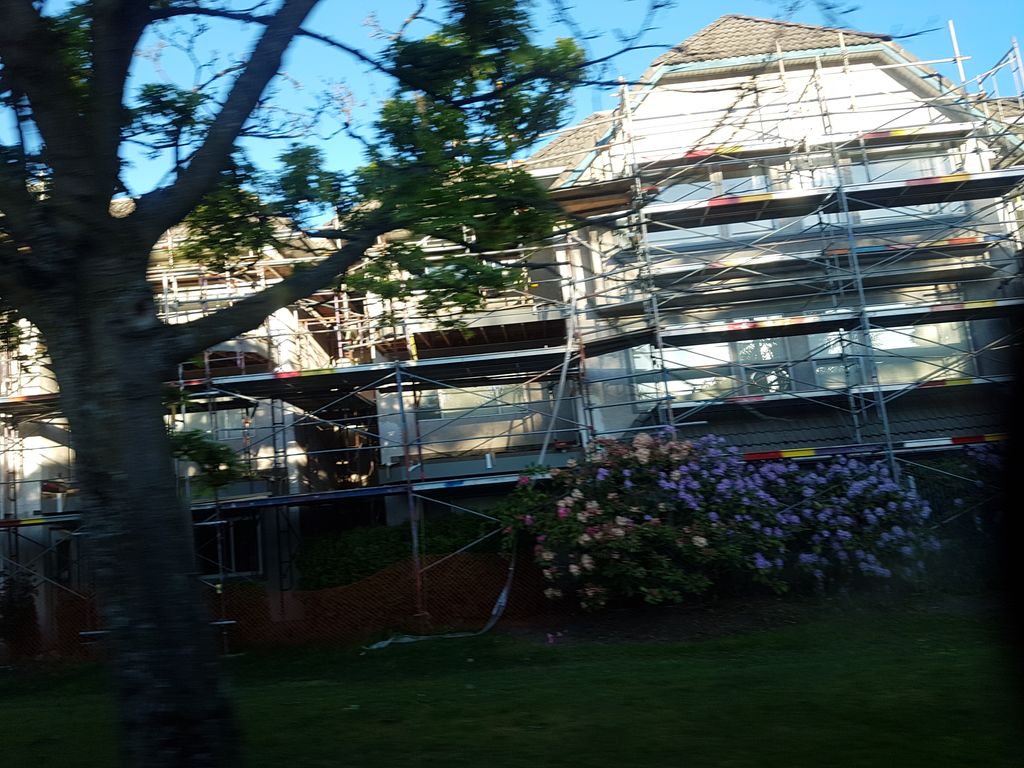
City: victoria